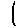
Label: line